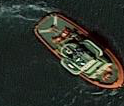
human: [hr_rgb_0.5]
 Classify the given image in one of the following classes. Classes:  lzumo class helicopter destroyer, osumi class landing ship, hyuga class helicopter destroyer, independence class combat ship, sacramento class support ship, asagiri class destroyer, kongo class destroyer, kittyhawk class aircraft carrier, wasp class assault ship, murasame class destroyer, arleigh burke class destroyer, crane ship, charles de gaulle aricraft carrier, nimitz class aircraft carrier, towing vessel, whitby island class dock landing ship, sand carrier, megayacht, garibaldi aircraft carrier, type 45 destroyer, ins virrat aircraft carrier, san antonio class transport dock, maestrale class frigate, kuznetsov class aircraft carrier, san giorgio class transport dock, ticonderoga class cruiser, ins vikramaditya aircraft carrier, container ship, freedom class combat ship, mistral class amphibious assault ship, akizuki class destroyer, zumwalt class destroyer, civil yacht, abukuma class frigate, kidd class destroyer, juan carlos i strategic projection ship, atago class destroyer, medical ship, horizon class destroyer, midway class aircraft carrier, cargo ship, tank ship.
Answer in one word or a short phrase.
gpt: Towing vessel